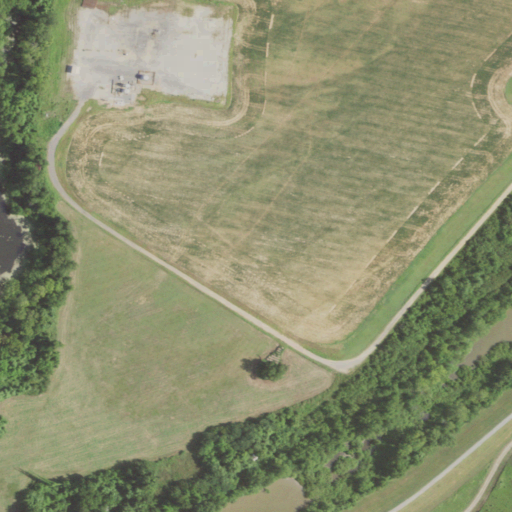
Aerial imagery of cape in Louisiana named Wilkerson Point containing cultivated crops, pasture, medium intensity development, deciduous forest, low intensity development, woody wetlands, open development, high intensity development, open water, herbaceous wetlands, and grassland